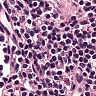
Metastatic tissue present: no